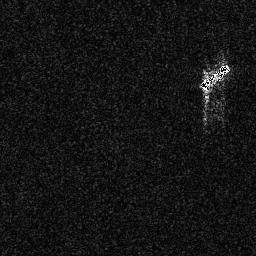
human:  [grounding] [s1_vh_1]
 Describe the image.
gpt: In the satellite image, there is  <ref>1 medium ship </ref> <box>[[77, 23, 89, 35, 0]]</box> located at top right.